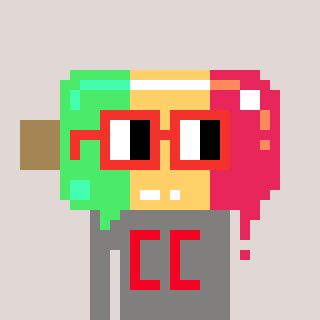
a pixel art character with square red glasses, a icepop-shaped head and a bluegrey-colored body on a warm background